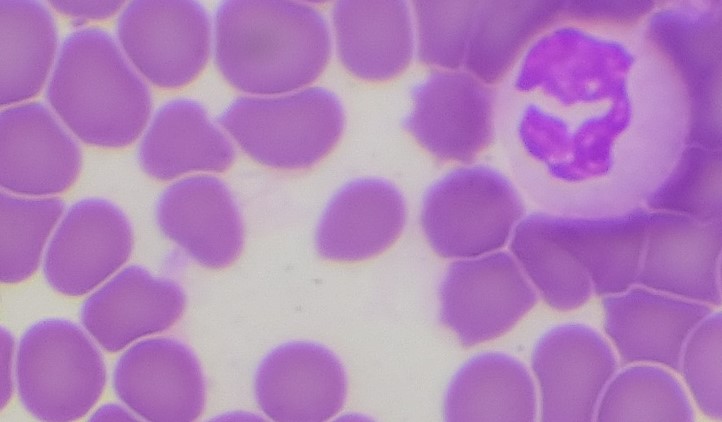
White blood cell type: Neutrophil